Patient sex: F
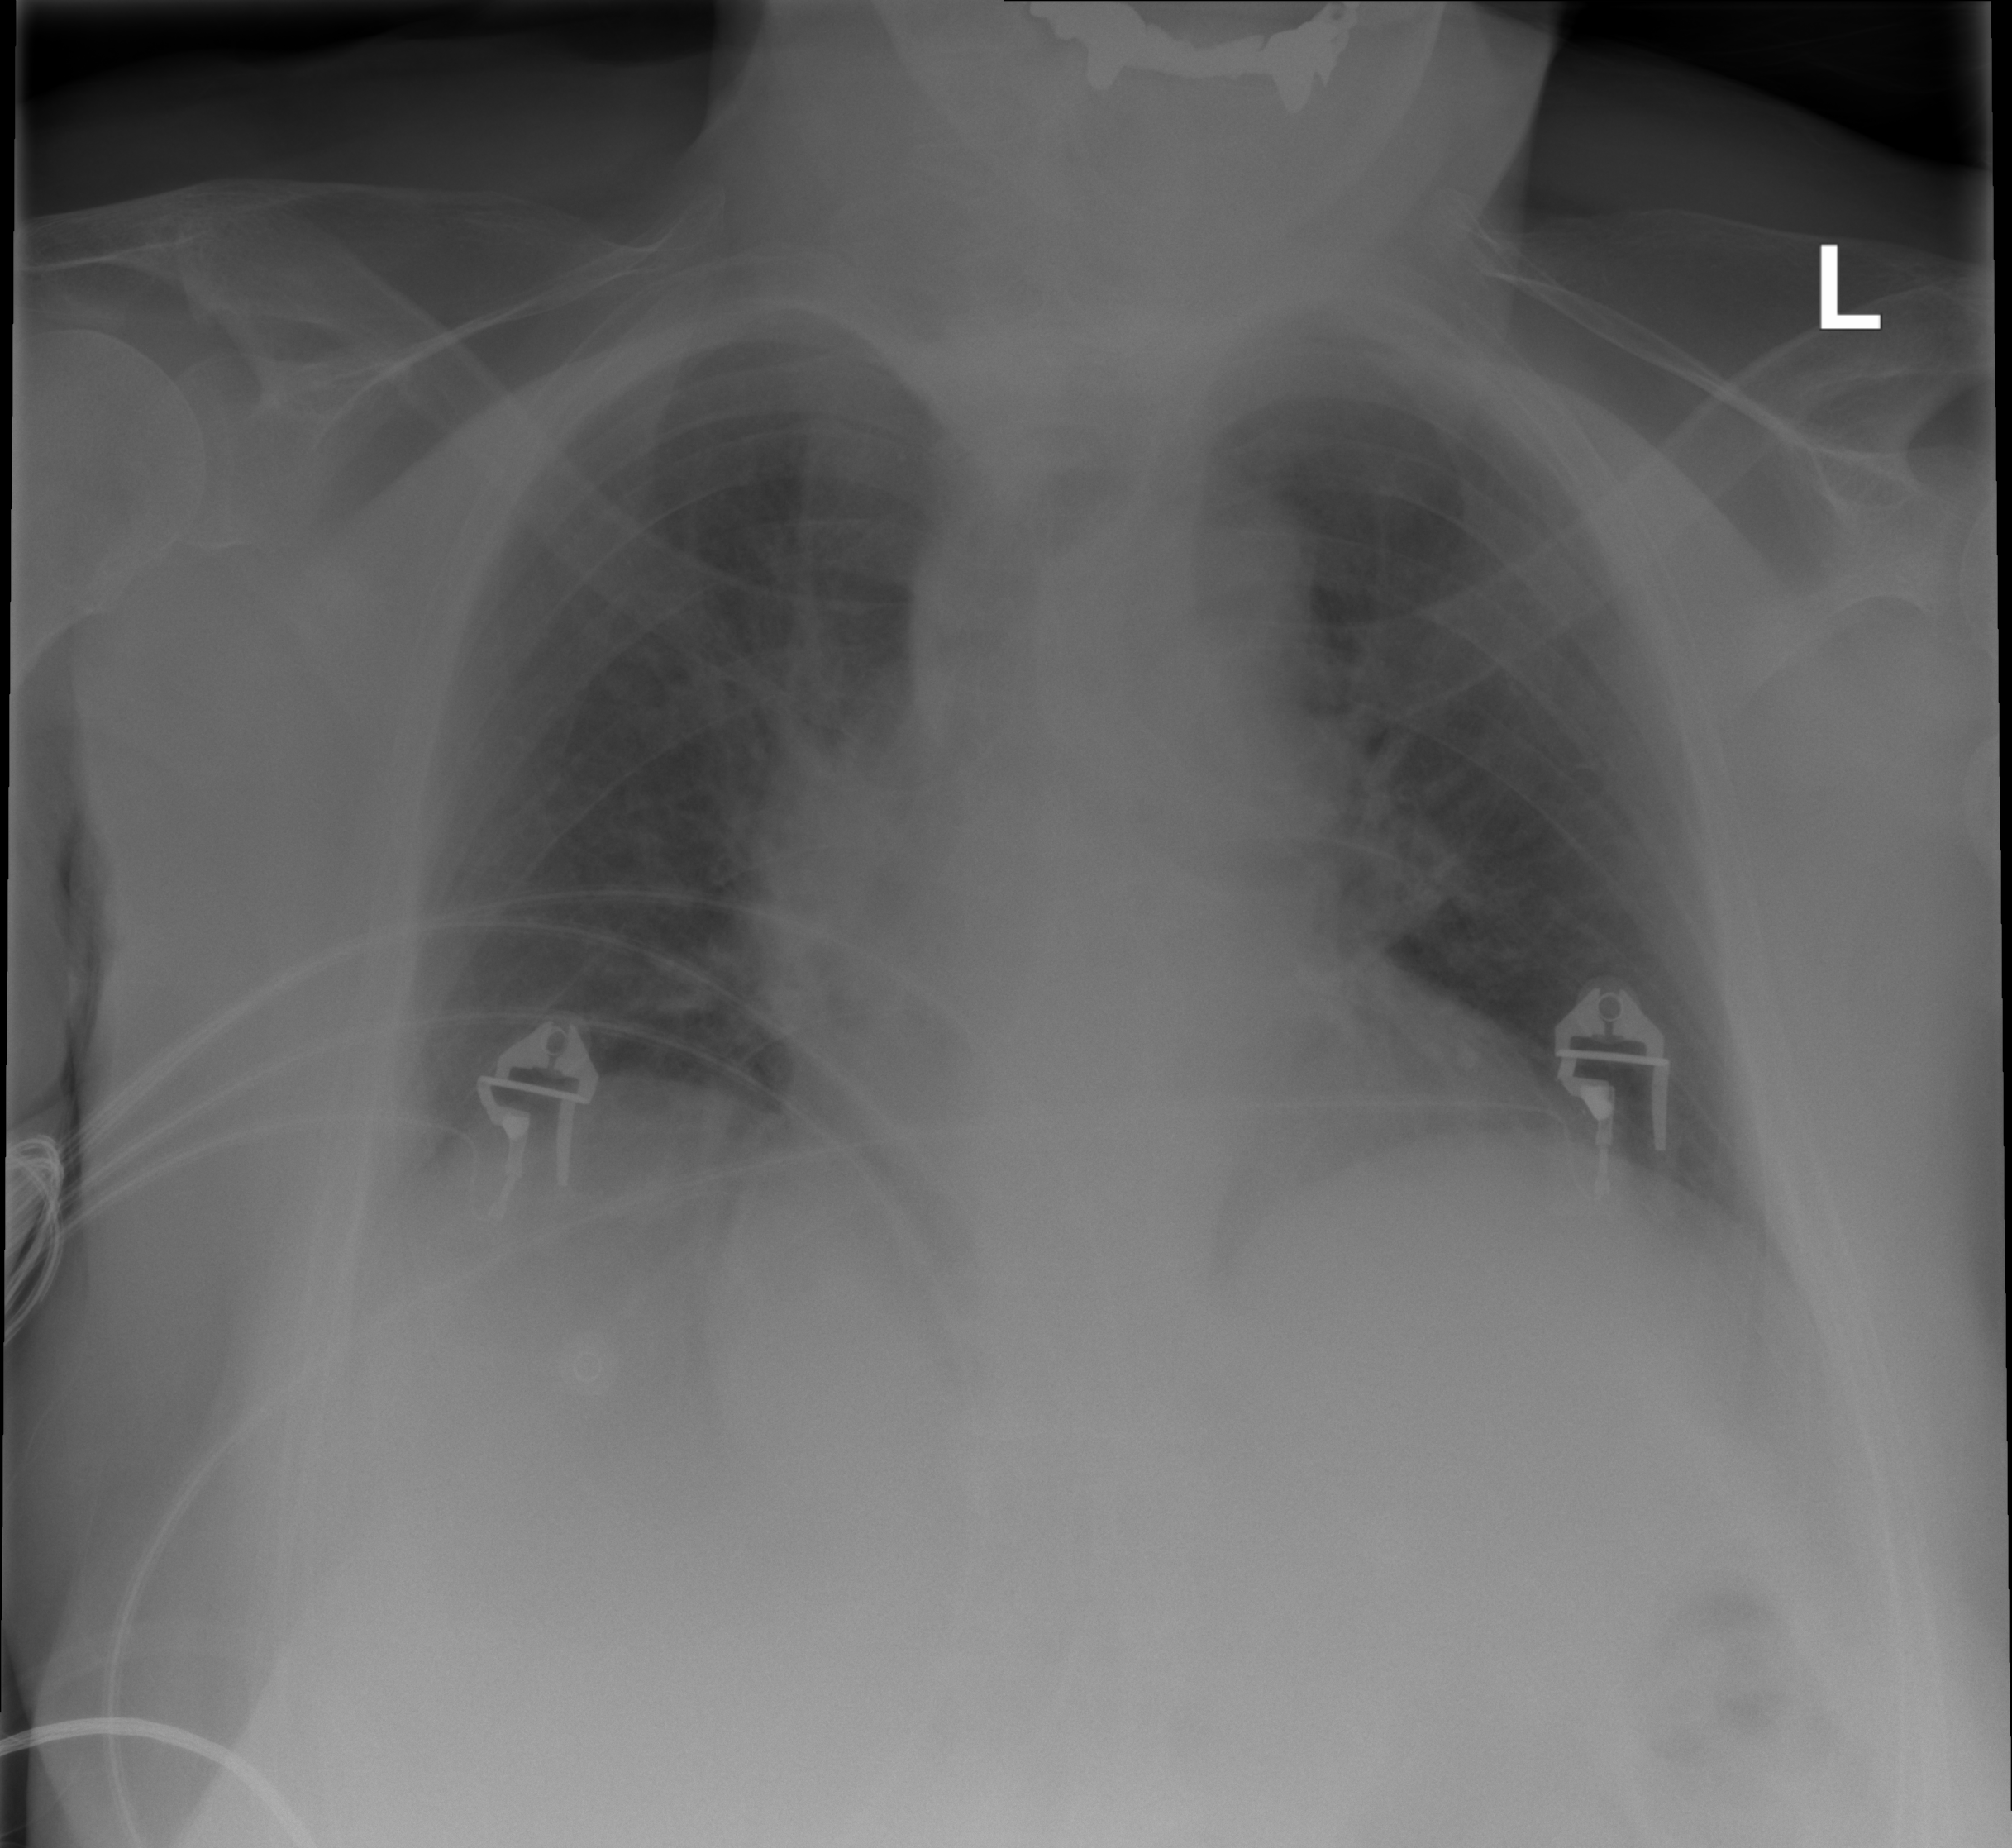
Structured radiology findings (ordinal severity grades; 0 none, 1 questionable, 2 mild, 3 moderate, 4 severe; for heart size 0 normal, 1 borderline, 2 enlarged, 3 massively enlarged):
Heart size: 2
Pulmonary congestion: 1
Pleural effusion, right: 0
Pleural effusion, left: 0
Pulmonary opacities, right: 0
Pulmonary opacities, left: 0
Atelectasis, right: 0
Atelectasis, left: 0